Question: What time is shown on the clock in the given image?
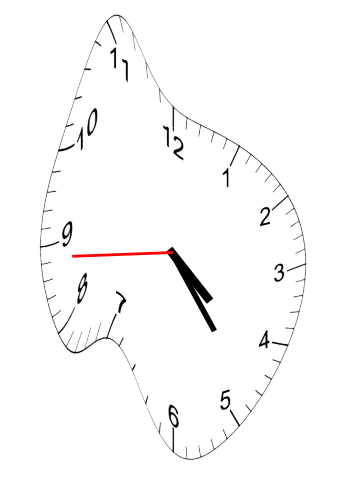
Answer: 04:23:44